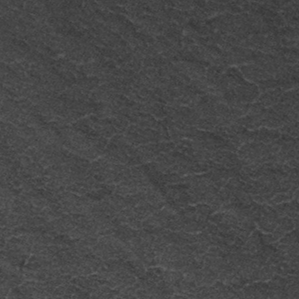
Label: frost